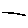
Label: line